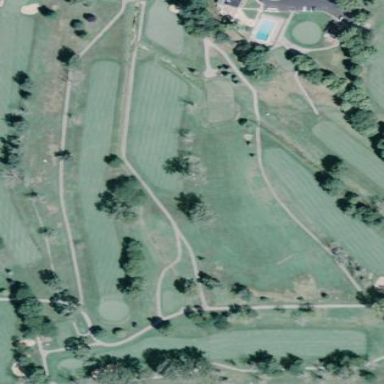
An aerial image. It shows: Golf course surrounded by greenery.